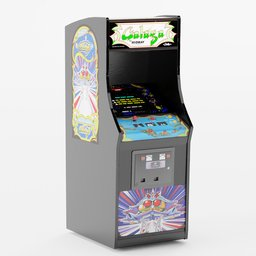
Label: electronics